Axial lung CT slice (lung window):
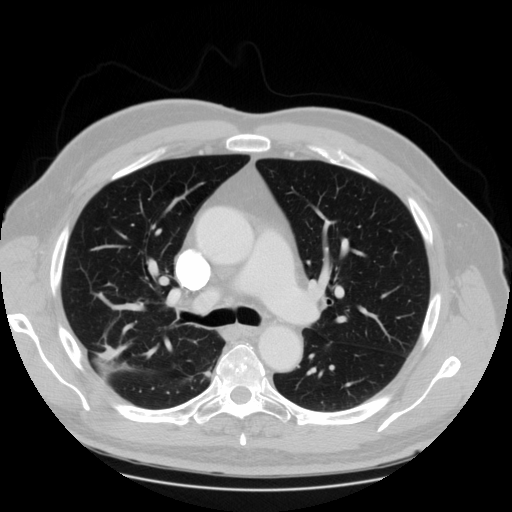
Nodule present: yes
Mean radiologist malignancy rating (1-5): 4